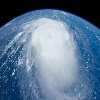
Label: cloud